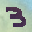
Label: 3